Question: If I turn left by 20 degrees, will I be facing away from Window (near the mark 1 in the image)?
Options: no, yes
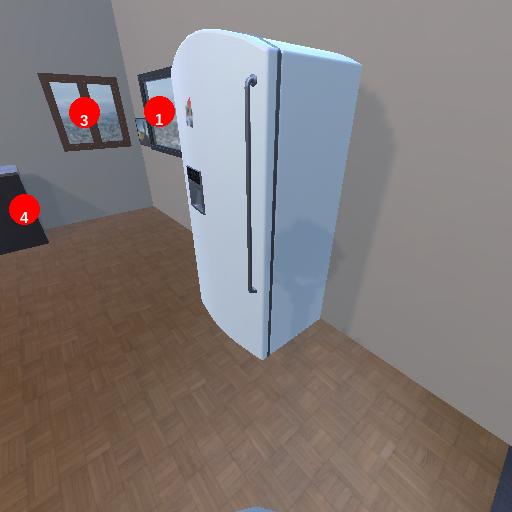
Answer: no